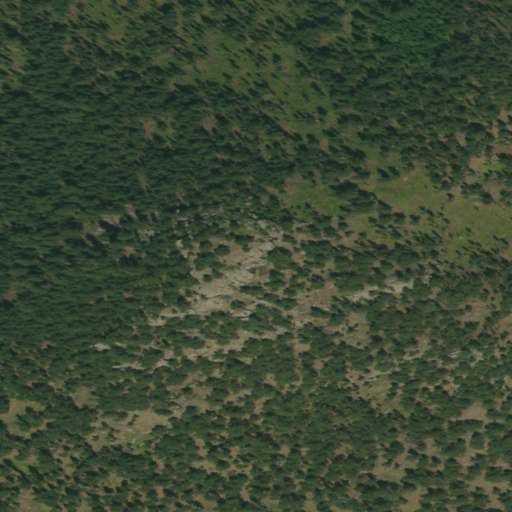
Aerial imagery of mountain in South Dakota named Ford Mountain containing only evergreen forest